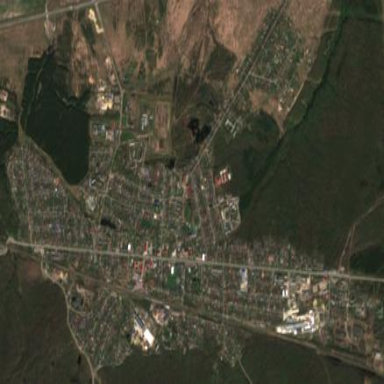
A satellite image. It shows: Residential area in town.